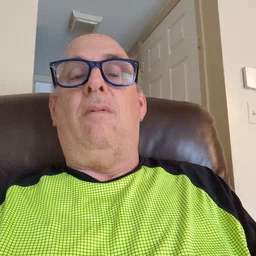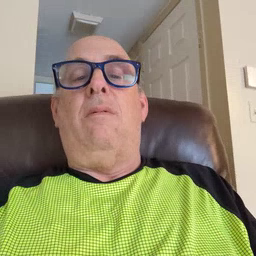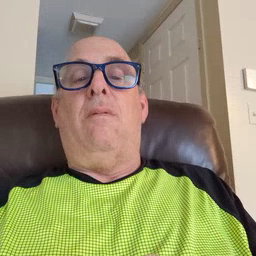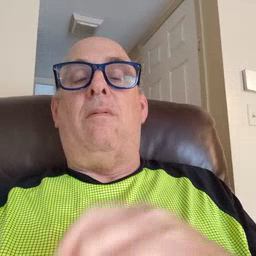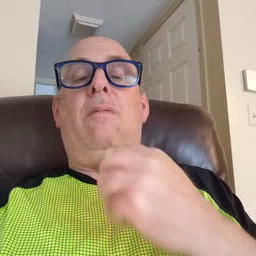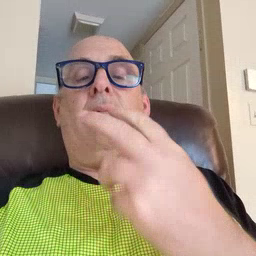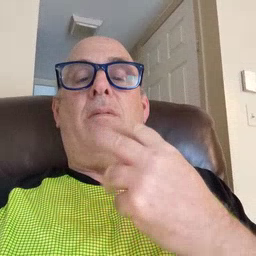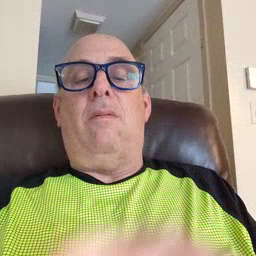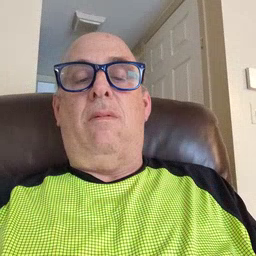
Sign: frog